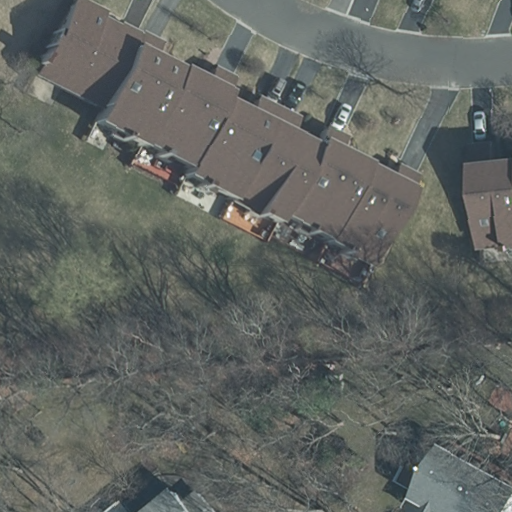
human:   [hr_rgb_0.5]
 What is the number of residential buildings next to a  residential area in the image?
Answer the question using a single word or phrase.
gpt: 4

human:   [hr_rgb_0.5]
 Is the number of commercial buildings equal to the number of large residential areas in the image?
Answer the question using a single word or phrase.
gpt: no

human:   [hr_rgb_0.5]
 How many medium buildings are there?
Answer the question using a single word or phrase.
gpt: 1

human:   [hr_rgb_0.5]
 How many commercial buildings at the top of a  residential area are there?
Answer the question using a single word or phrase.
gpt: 0

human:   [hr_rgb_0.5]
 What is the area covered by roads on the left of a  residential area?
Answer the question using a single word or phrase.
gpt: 0m2

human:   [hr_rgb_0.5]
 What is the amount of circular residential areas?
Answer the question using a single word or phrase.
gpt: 0

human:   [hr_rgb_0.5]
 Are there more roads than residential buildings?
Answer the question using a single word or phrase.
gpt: no

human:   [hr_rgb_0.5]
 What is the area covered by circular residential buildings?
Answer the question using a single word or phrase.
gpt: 0m2

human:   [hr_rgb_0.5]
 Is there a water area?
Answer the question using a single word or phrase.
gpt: no

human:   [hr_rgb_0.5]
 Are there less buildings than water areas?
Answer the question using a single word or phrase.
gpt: no

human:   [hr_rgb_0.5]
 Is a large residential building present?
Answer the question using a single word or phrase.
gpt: yes

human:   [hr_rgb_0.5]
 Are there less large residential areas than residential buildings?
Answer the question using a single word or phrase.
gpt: yes

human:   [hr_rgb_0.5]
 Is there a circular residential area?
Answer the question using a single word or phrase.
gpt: no

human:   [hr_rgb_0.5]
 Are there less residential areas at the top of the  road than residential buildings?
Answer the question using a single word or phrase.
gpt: yes

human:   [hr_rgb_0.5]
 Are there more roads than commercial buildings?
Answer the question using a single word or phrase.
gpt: yes

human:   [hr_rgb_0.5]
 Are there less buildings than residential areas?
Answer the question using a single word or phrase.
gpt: no

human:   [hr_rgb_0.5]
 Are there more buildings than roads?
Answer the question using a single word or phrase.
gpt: yes

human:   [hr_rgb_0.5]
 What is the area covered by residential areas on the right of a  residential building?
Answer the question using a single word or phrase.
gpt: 21264m2

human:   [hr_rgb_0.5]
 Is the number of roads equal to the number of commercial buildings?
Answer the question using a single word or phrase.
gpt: no

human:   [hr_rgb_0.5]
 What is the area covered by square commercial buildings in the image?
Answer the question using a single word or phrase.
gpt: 0m2

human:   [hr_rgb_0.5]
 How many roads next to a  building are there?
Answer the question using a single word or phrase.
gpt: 1

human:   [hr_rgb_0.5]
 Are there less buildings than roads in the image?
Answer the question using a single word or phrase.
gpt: no

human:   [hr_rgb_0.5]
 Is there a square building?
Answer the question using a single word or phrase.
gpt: no

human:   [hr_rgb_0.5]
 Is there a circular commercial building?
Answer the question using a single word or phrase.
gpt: no

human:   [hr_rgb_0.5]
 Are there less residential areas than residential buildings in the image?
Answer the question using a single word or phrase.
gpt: yes

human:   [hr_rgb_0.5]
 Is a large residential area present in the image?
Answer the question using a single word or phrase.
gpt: yes

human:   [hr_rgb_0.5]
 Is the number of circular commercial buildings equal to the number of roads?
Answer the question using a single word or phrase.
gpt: no

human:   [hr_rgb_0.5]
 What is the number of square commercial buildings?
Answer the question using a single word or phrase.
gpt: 0

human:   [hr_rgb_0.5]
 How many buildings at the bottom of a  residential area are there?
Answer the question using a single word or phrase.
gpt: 4

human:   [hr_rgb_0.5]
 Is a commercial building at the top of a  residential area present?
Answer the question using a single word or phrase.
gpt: no

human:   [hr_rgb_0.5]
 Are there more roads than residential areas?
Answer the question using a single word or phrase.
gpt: no

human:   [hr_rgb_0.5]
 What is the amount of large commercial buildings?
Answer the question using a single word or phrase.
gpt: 0

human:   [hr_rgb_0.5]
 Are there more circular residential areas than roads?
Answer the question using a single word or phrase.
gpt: no

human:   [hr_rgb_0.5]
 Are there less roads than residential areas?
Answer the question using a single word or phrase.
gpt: yes

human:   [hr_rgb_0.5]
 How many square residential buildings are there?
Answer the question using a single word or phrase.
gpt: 0

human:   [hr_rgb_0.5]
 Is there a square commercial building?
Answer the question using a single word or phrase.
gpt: no